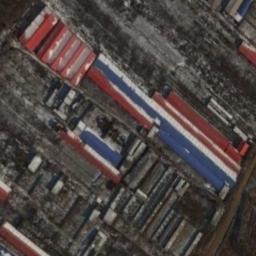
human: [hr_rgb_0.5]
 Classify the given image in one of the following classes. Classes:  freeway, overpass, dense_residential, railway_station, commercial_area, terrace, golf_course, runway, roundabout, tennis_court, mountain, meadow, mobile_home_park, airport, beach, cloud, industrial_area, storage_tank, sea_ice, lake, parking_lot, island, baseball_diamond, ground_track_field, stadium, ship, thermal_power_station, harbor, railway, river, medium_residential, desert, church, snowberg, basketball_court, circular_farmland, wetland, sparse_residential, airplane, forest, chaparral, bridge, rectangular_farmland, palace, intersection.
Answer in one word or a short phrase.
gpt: industrial_area